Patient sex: M
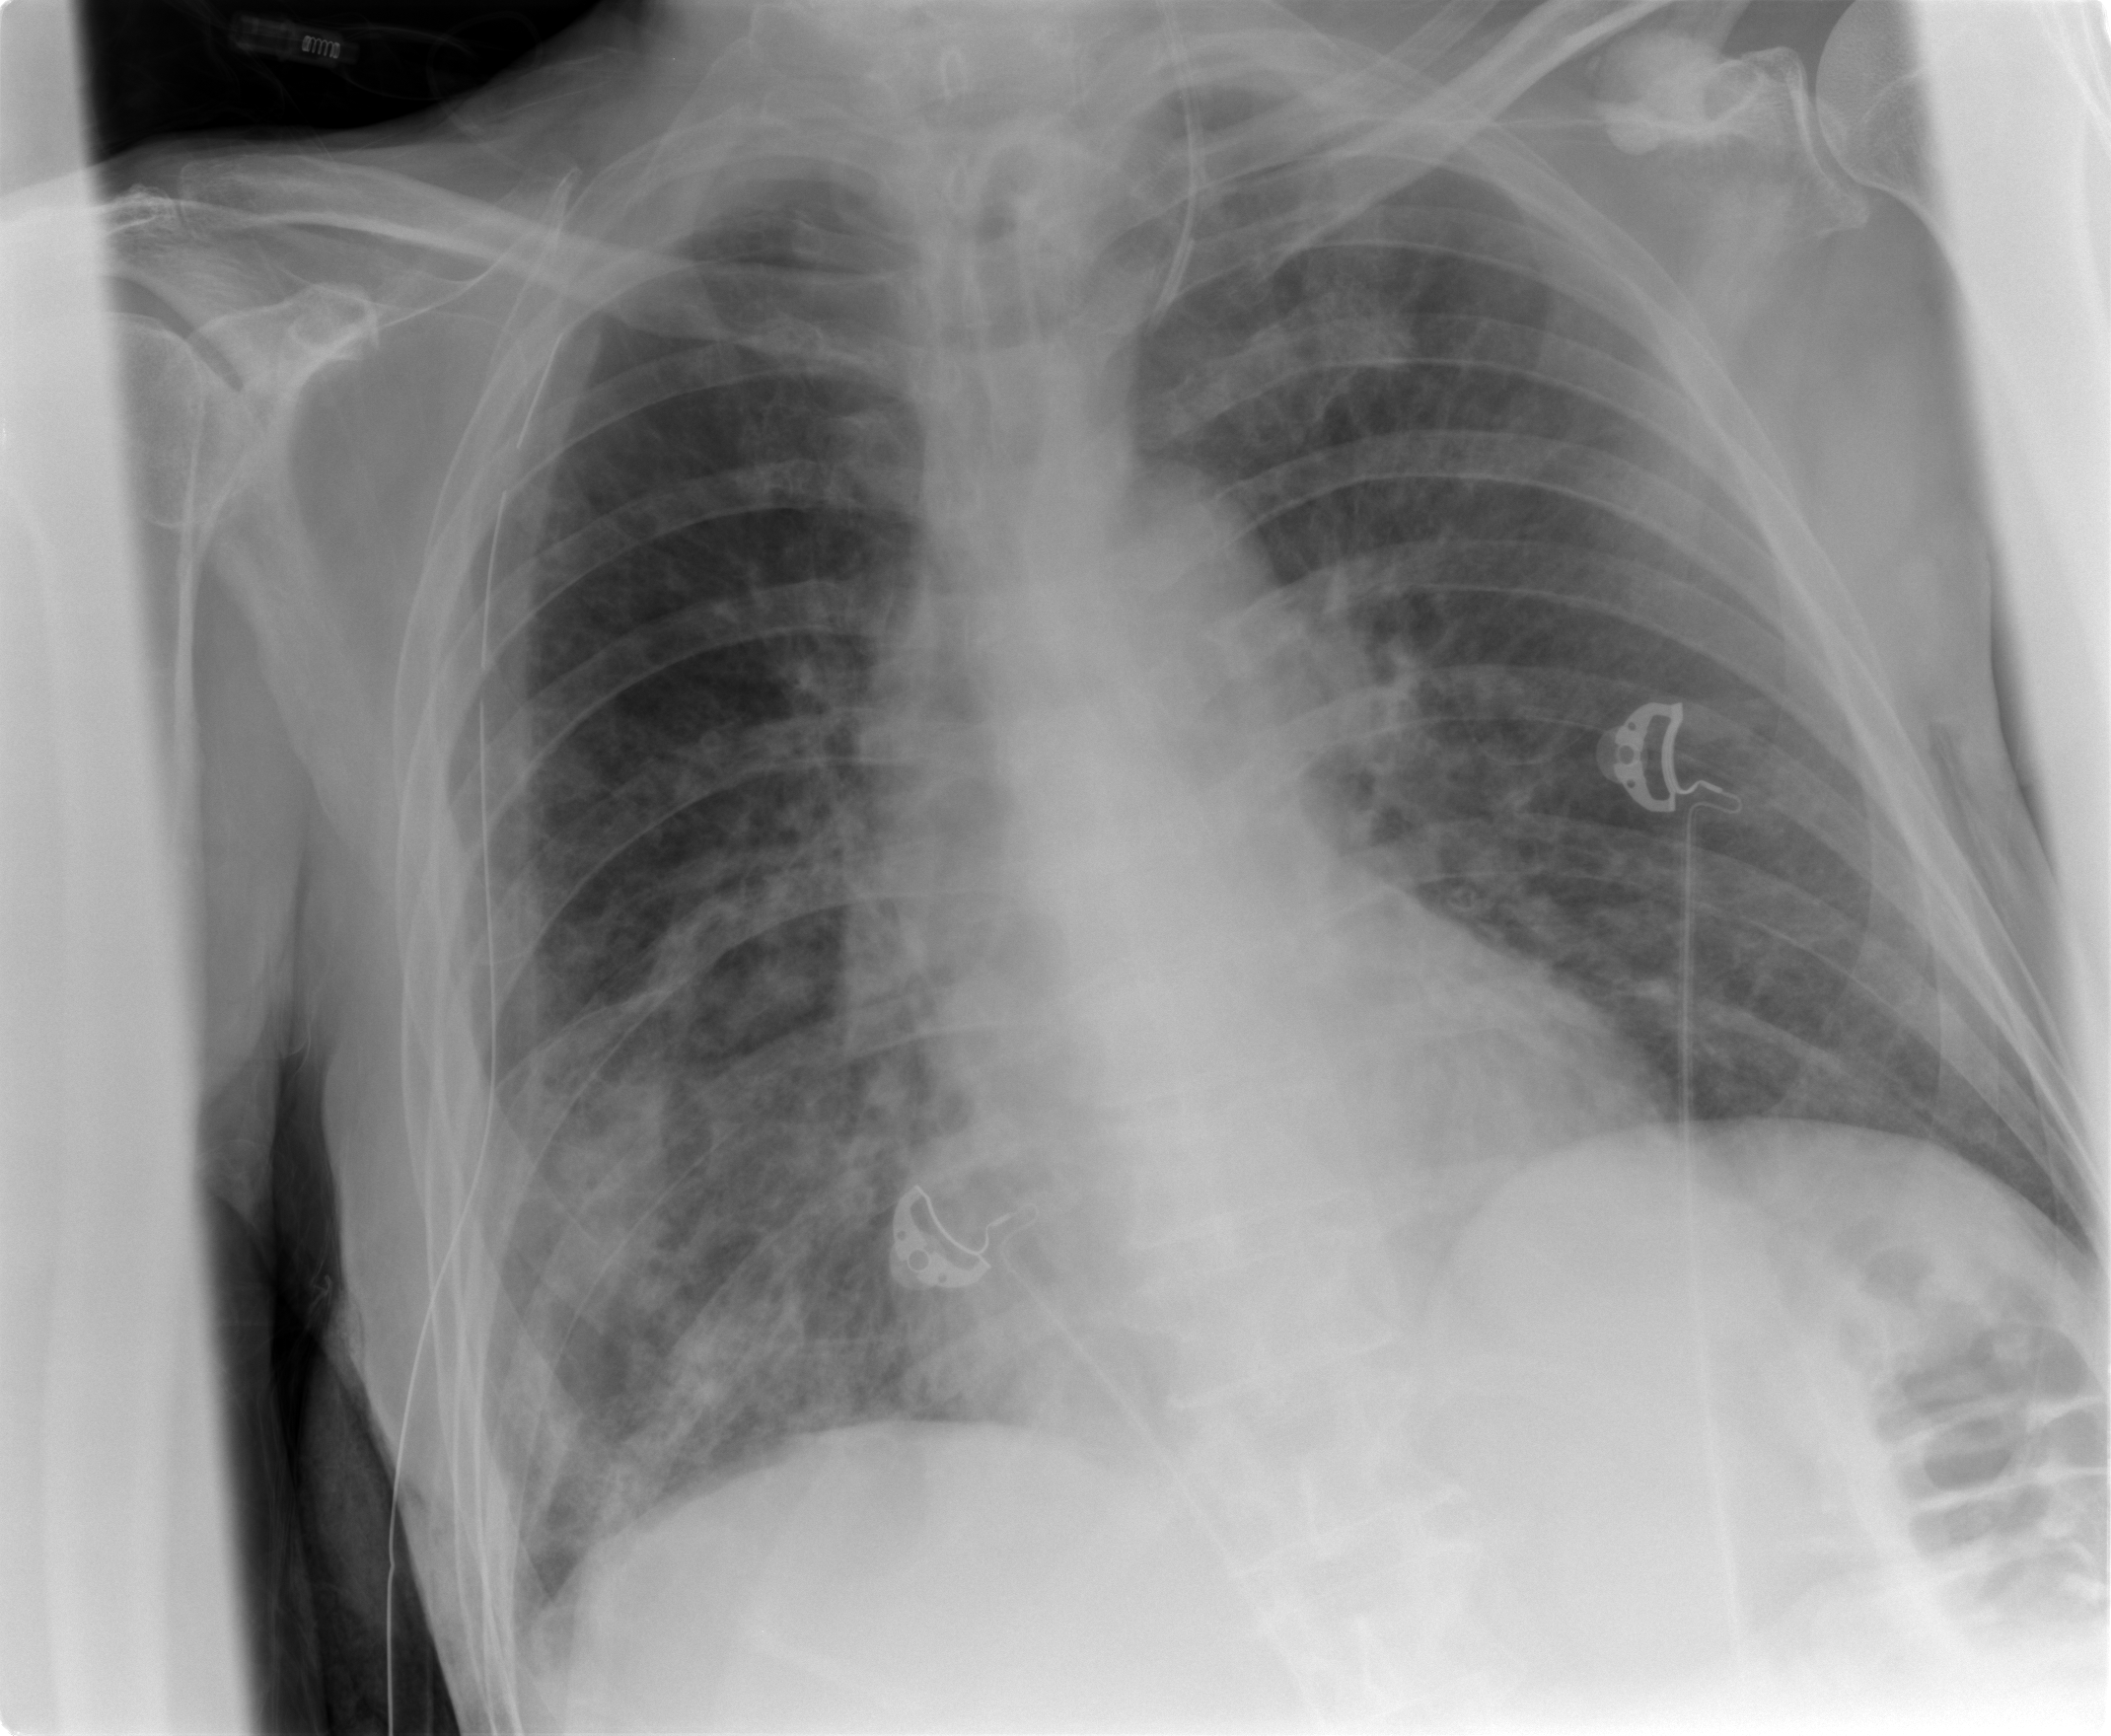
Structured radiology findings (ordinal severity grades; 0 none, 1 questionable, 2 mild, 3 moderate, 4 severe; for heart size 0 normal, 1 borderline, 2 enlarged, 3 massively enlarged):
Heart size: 0
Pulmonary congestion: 2
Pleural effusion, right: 1
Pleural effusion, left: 0
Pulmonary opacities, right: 3
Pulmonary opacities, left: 1
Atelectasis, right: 3
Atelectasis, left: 2